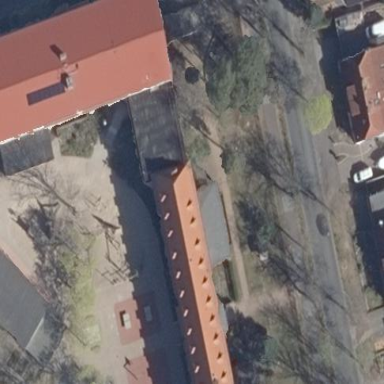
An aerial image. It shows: School building.